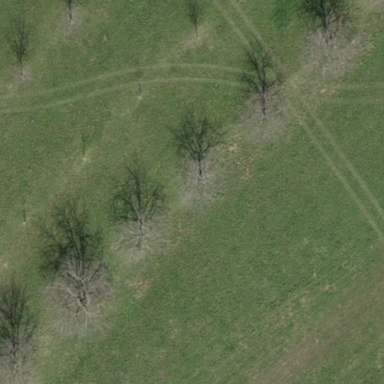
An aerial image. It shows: Orchard.